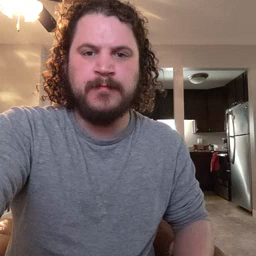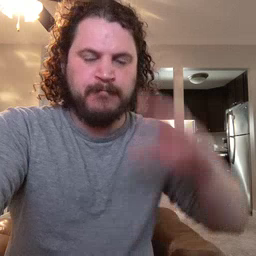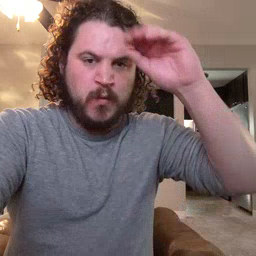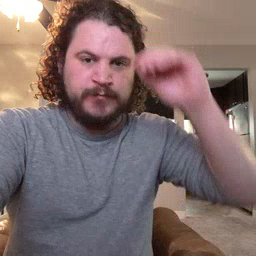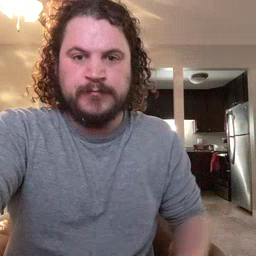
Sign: boy